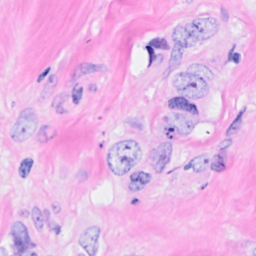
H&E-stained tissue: Breast